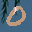
Label: 0